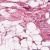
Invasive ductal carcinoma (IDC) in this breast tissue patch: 0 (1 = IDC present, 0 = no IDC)